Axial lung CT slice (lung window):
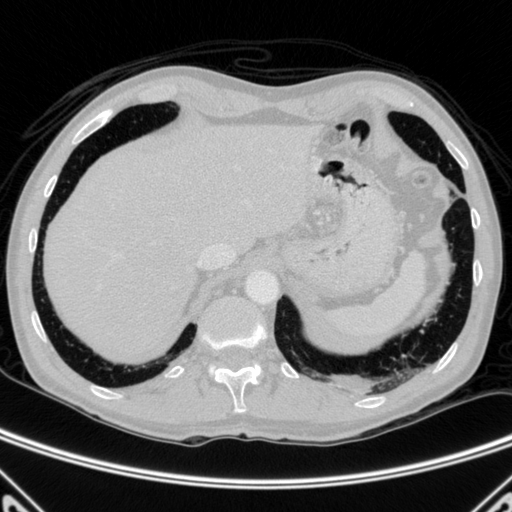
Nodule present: no